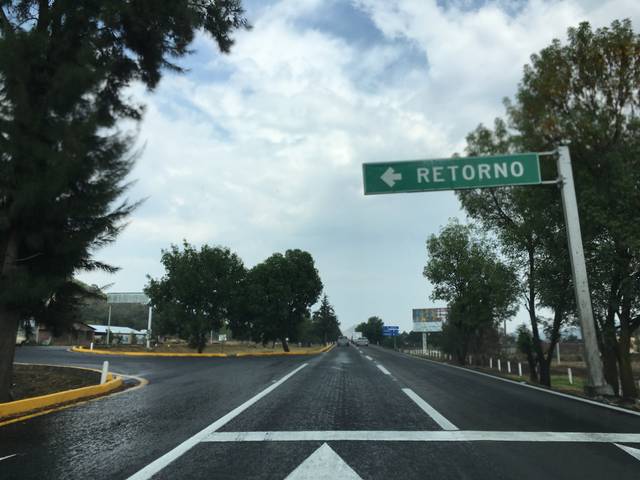
Region: Mexico
Coordinates: 19.532, -101.488